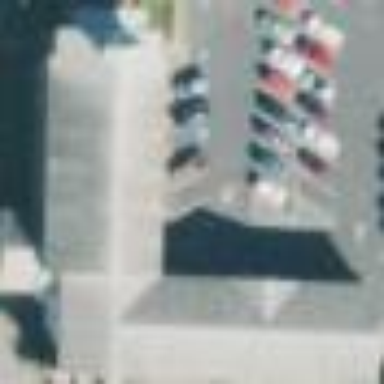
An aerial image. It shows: Church which is place of worship.